Field crop: maize
Growth stage: 2
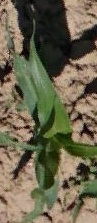
Species: maize